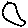
Label: moon